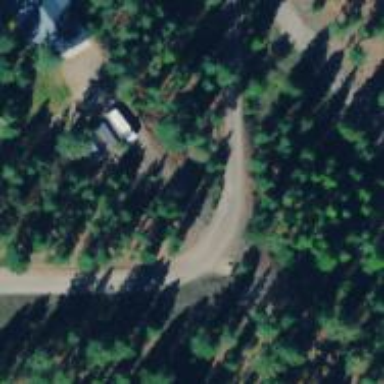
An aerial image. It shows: Unclassified road.